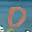
Label: 0